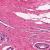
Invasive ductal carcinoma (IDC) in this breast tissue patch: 0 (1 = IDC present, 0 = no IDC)